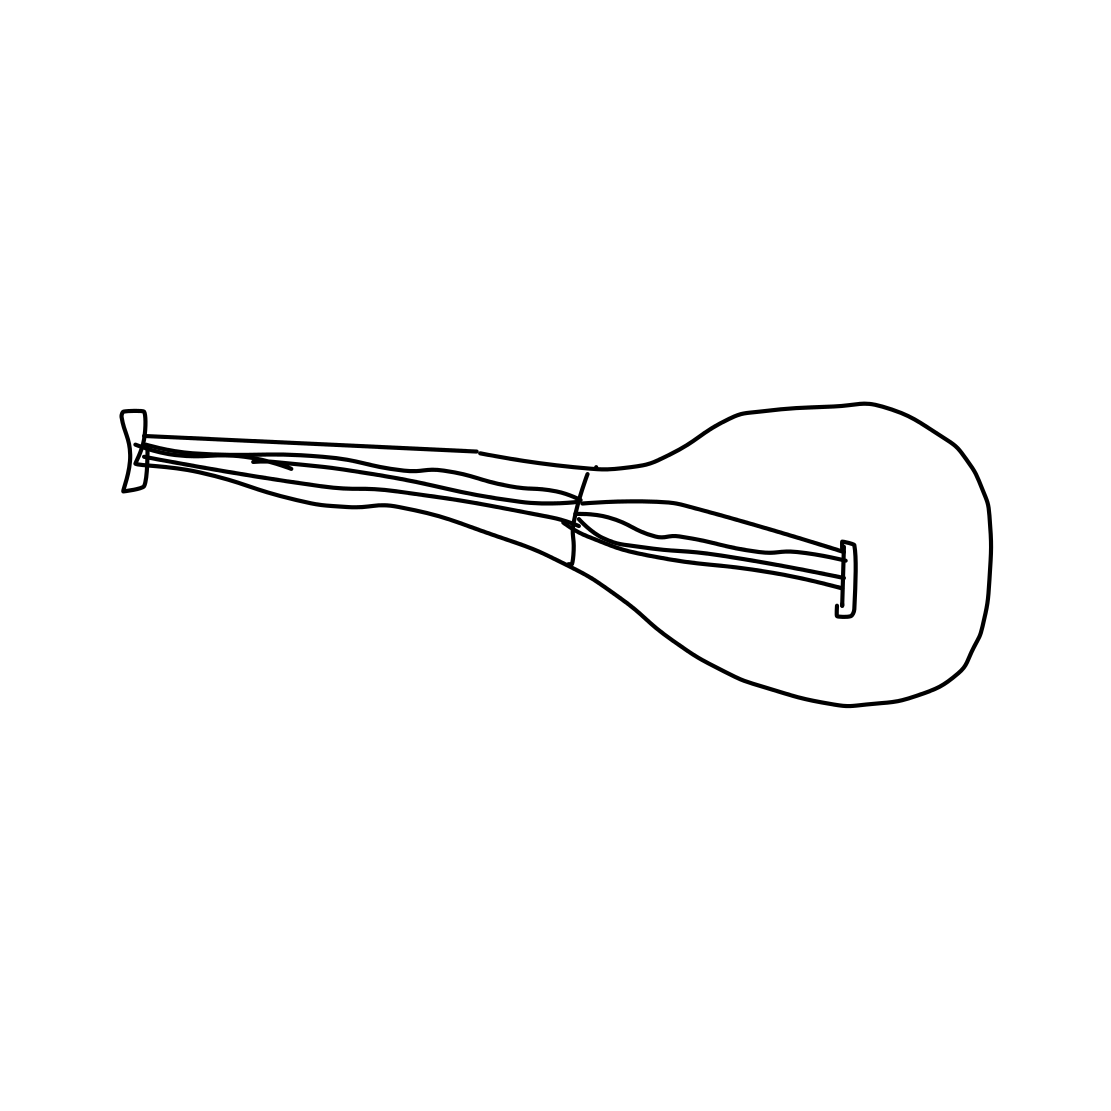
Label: guitar